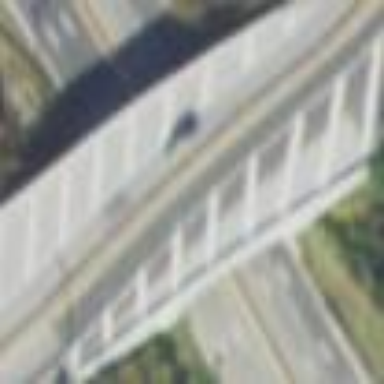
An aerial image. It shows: Man-made bridge.